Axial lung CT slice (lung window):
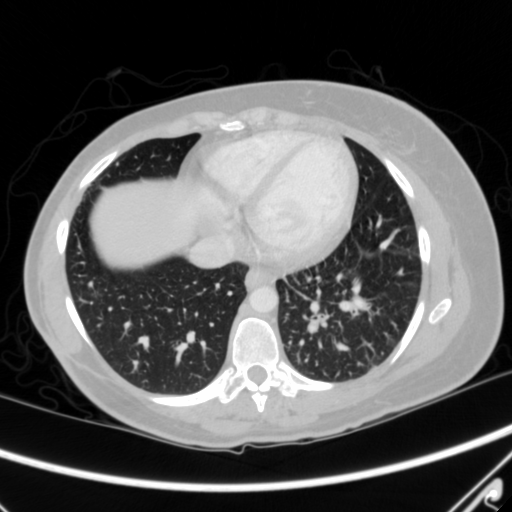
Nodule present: no